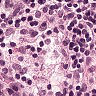
Metastatic tissue present: no